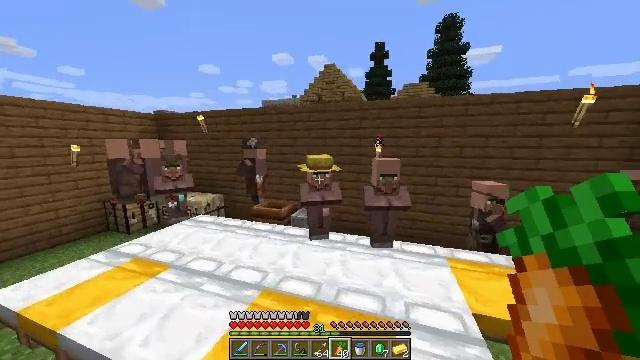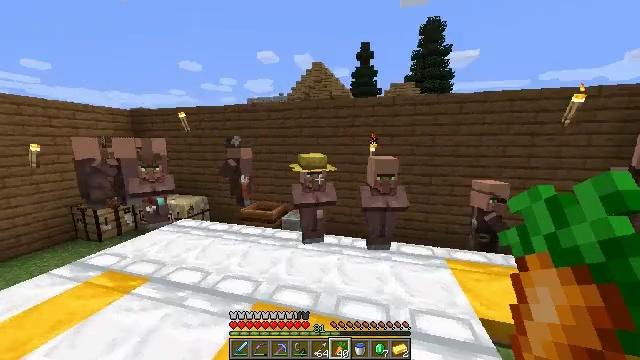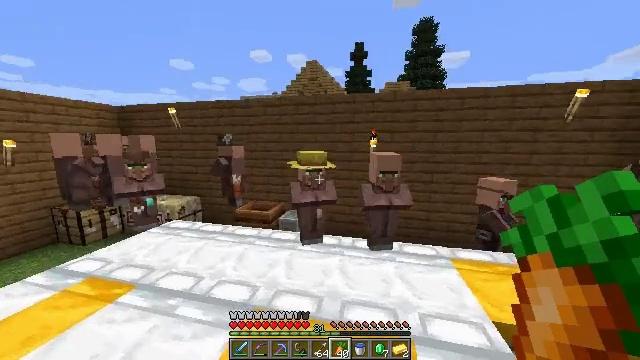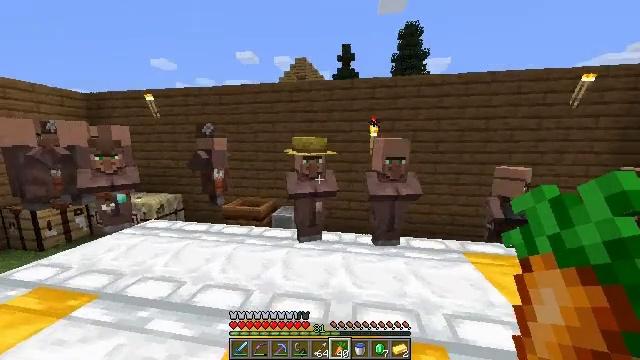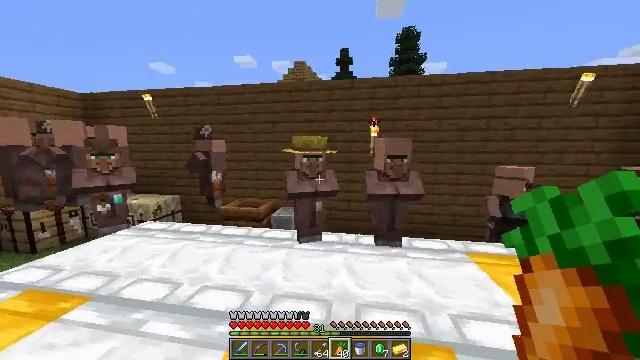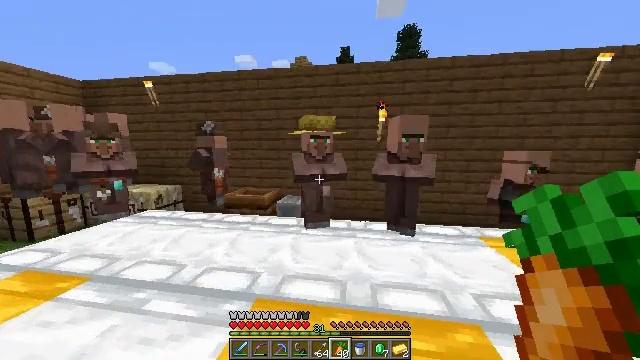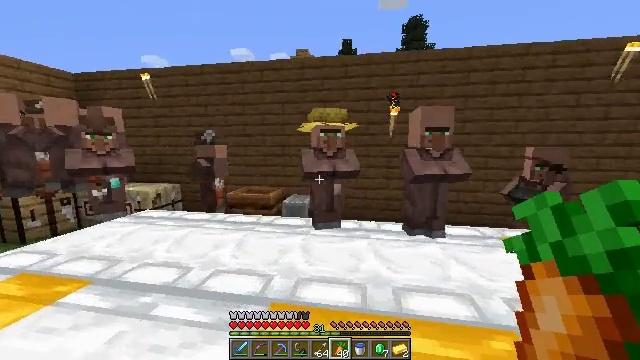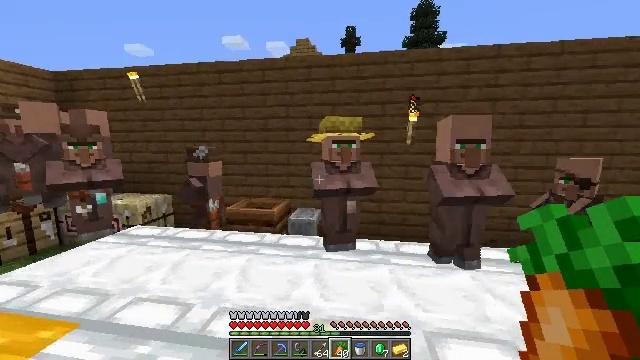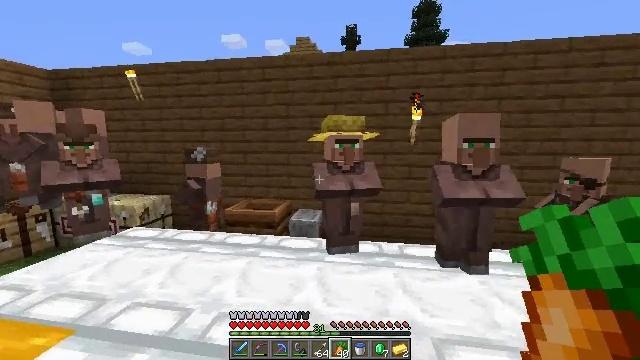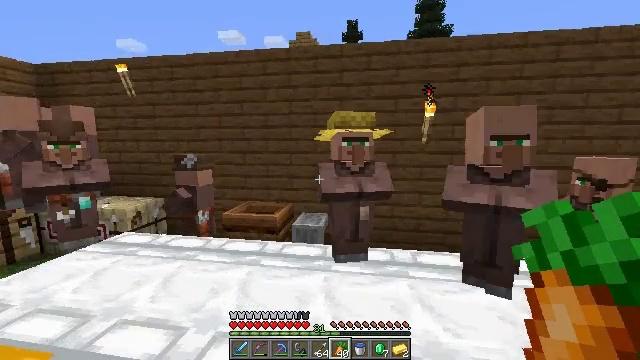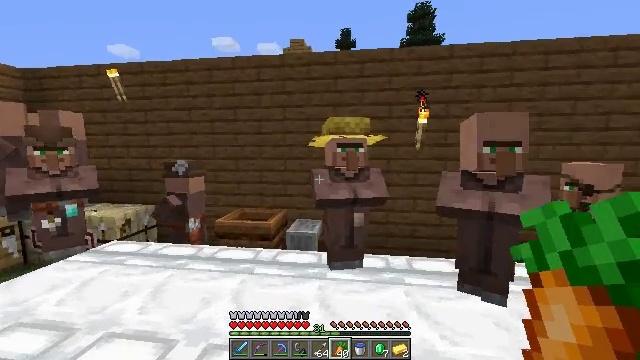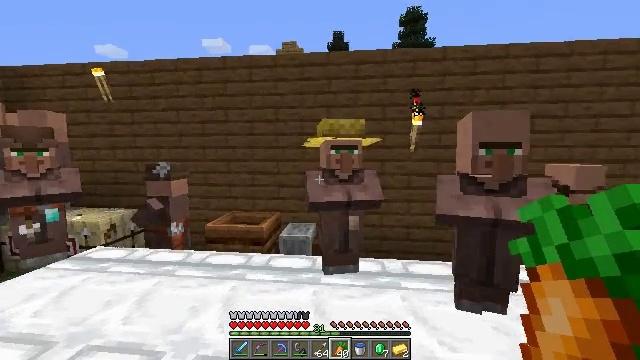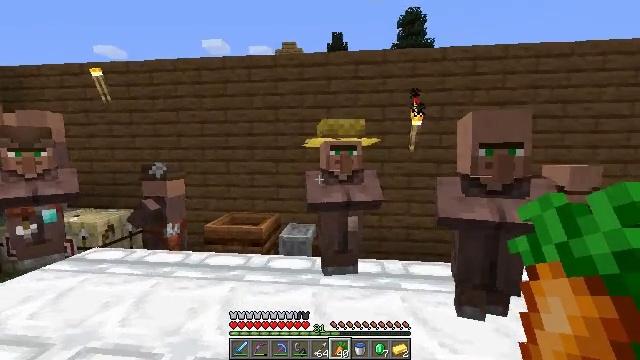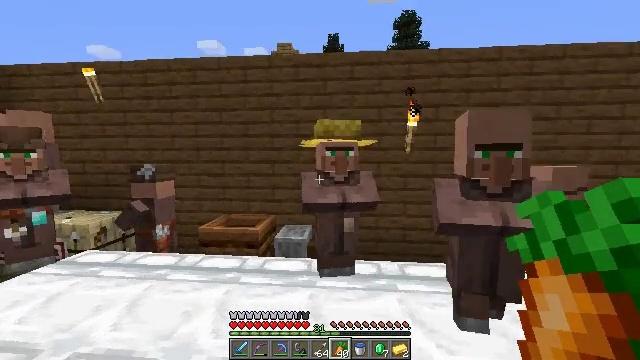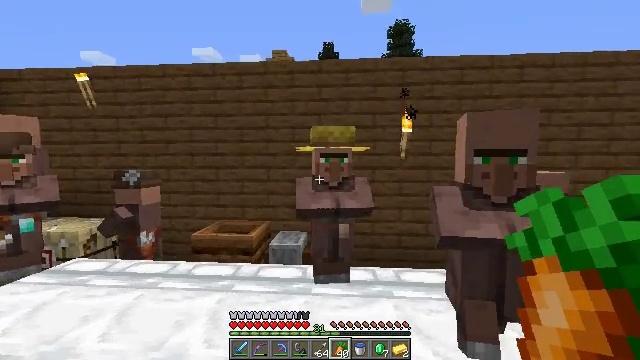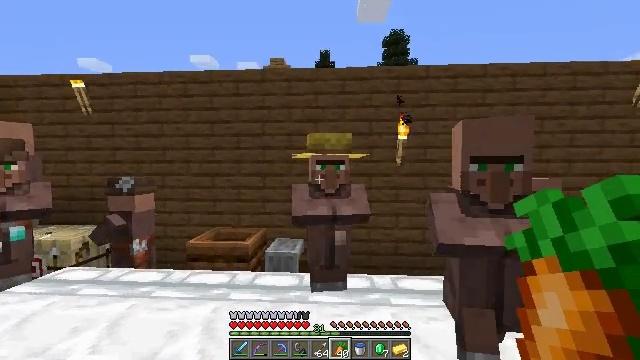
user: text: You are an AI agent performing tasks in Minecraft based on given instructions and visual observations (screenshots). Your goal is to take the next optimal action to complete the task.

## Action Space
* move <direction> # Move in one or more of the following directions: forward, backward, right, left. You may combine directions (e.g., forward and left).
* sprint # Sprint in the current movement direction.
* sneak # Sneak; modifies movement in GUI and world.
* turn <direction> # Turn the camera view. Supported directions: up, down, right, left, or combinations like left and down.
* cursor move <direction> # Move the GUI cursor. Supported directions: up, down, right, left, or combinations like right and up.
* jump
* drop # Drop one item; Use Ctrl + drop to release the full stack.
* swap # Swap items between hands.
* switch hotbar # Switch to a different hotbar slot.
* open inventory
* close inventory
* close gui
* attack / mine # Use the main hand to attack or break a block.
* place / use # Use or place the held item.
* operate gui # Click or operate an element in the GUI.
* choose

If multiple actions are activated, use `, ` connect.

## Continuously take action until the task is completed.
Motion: motion action
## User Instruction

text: Open a crafting table to make a pumpkin pie.
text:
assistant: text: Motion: move forward, sprint, turn right
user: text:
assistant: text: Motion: move forward, sprint, turn right
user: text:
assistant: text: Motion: move forward, turn right
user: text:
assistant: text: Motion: move forward
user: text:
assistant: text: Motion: move forward
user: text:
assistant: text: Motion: move forward
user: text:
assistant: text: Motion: move forward, use / place
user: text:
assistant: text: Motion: move forward, use / place
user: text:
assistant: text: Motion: use / place
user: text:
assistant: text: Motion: turn right and up
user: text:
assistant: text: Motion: turn right
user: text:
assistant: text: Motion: no_op
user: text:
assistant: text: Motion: no_op
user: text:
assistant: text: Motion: turn right and up
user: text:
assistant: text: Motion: turn up
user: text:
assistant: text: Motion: no_op
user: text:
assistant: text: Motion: move forward, use / place
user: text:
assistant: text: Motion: move forward, use / place
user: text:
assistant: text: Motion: move forward, use / place
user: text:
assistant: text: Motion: move forward
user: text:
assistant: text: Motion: no_op
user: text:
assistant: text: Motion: no_op
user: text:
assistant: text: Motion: no_op
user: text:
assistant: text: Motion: no_op
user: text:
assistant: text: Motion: no_op
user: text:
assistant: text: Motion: no_op
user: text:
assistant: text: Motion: turn left and up
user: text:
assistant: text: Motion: use / place
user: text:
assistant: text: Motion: use / place
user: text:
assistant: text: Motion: turn left, use / place